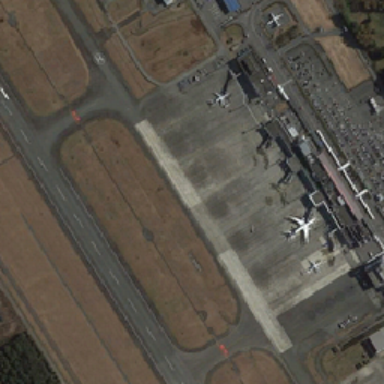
The airport has two runways .